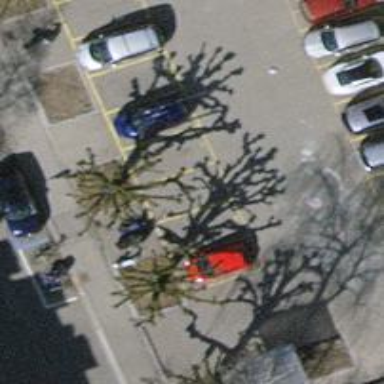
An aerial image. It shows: Car-sharing service available at this location.